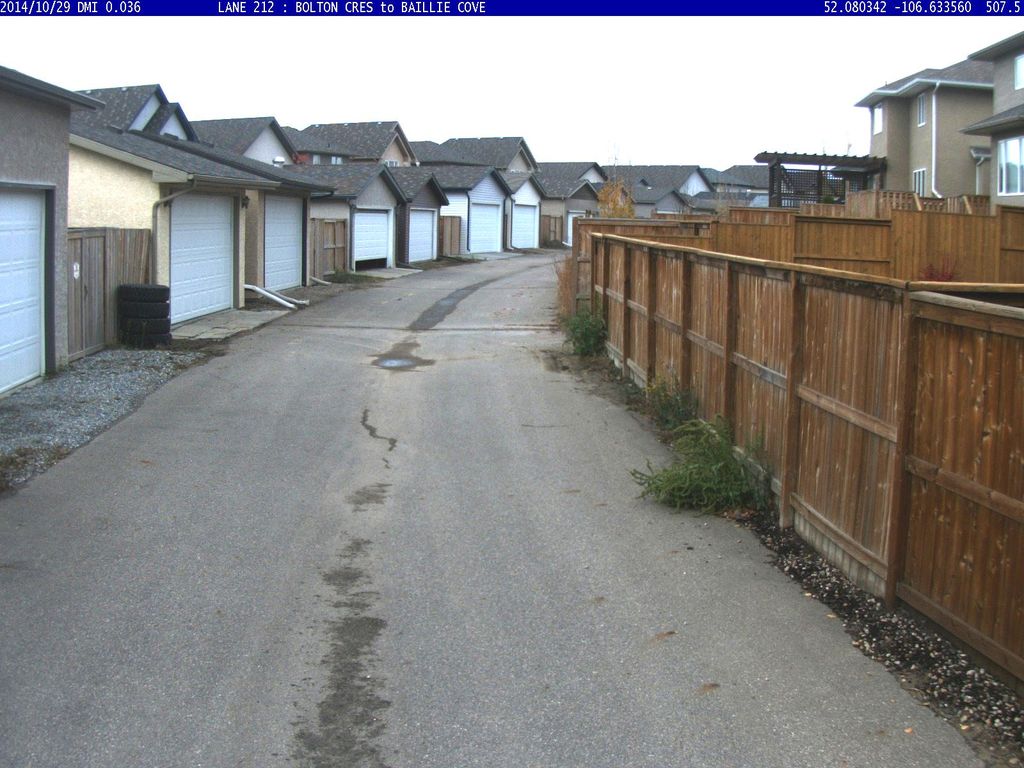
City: saskatoon